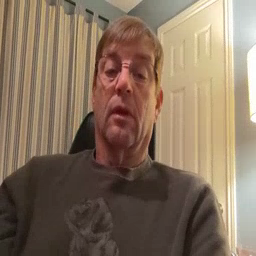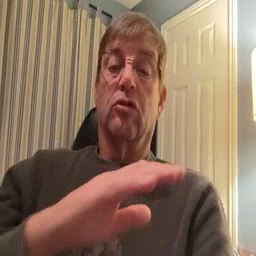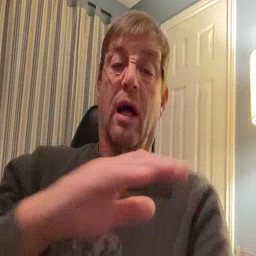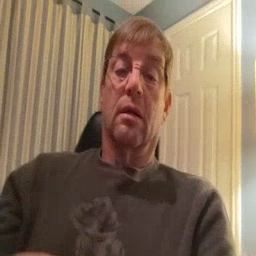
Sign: child